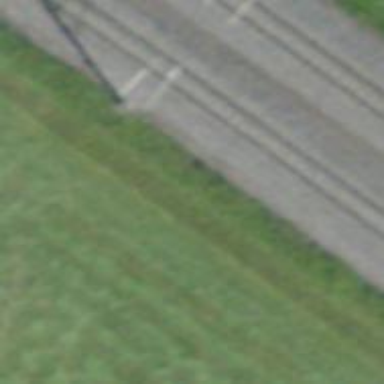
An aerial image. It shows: Asphalt track with grade 5 quality.